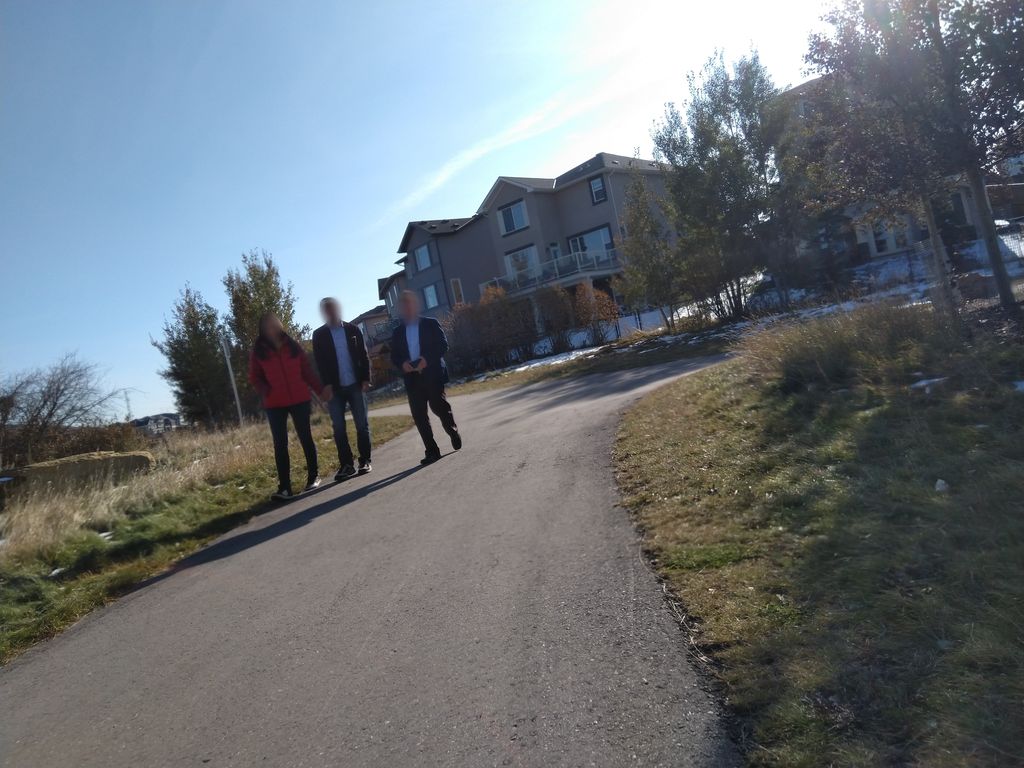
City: calgary